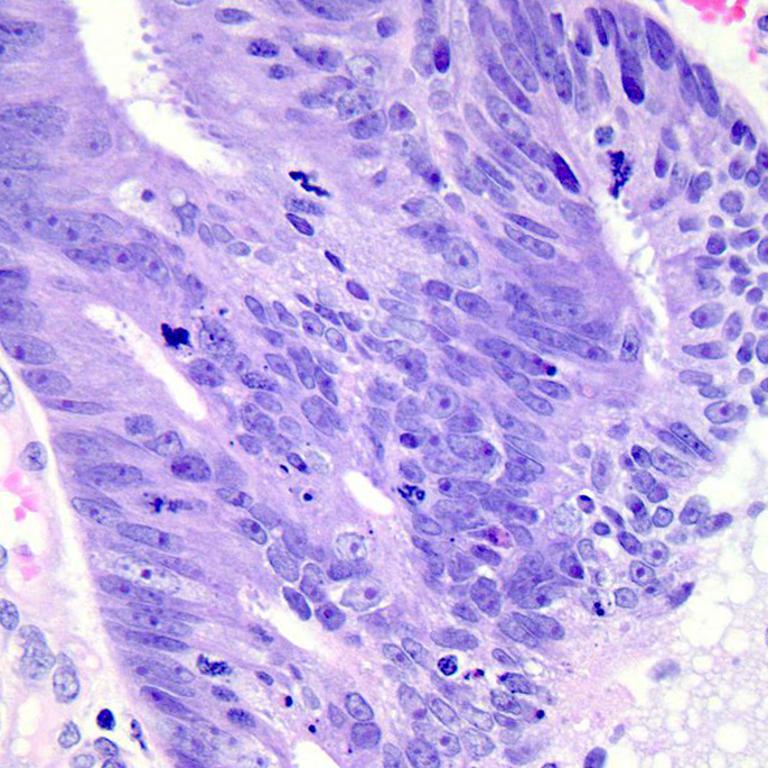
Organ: colon
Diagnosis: adenocarcinomas